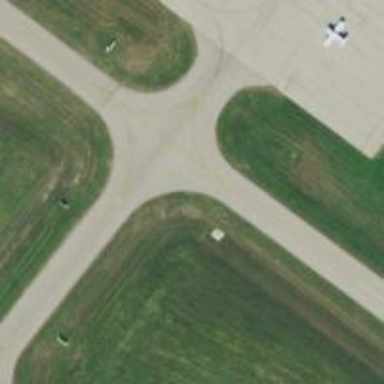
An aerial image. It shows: View of taxiway at the airport.